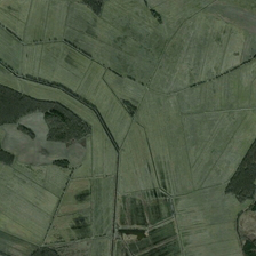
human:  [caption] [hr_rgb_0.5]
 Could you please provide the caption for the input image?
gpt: Grass road separates the green farmland of grass.

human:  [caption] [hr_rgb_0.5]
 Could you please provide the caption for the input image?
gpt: A forked road separates the grass-green farmland.

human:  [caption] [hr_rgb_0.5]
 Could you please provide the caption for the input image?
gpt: the green farmland is divided by a furcate road .

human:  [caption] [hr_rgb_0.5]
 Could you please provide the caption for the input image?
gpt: it is a green farmland with several curved roads through it .

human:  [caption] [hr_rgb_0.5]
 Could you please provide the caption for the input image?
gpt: a forked road separates the green agricultural land from the grass.